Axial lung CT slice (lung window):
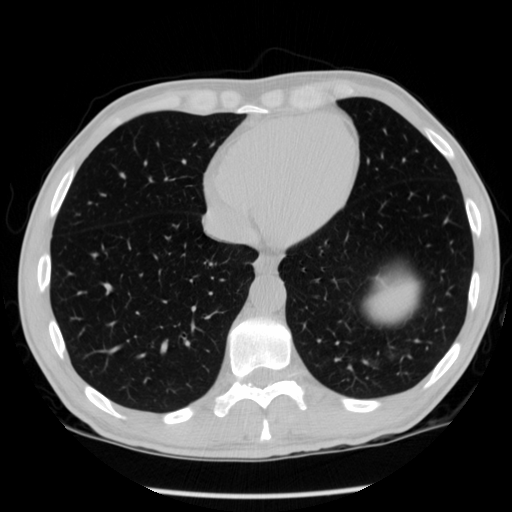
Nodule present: no